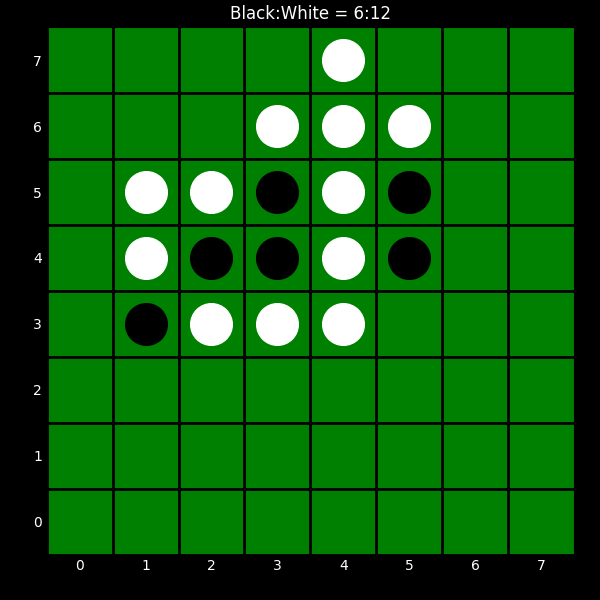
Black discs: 6
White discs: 12